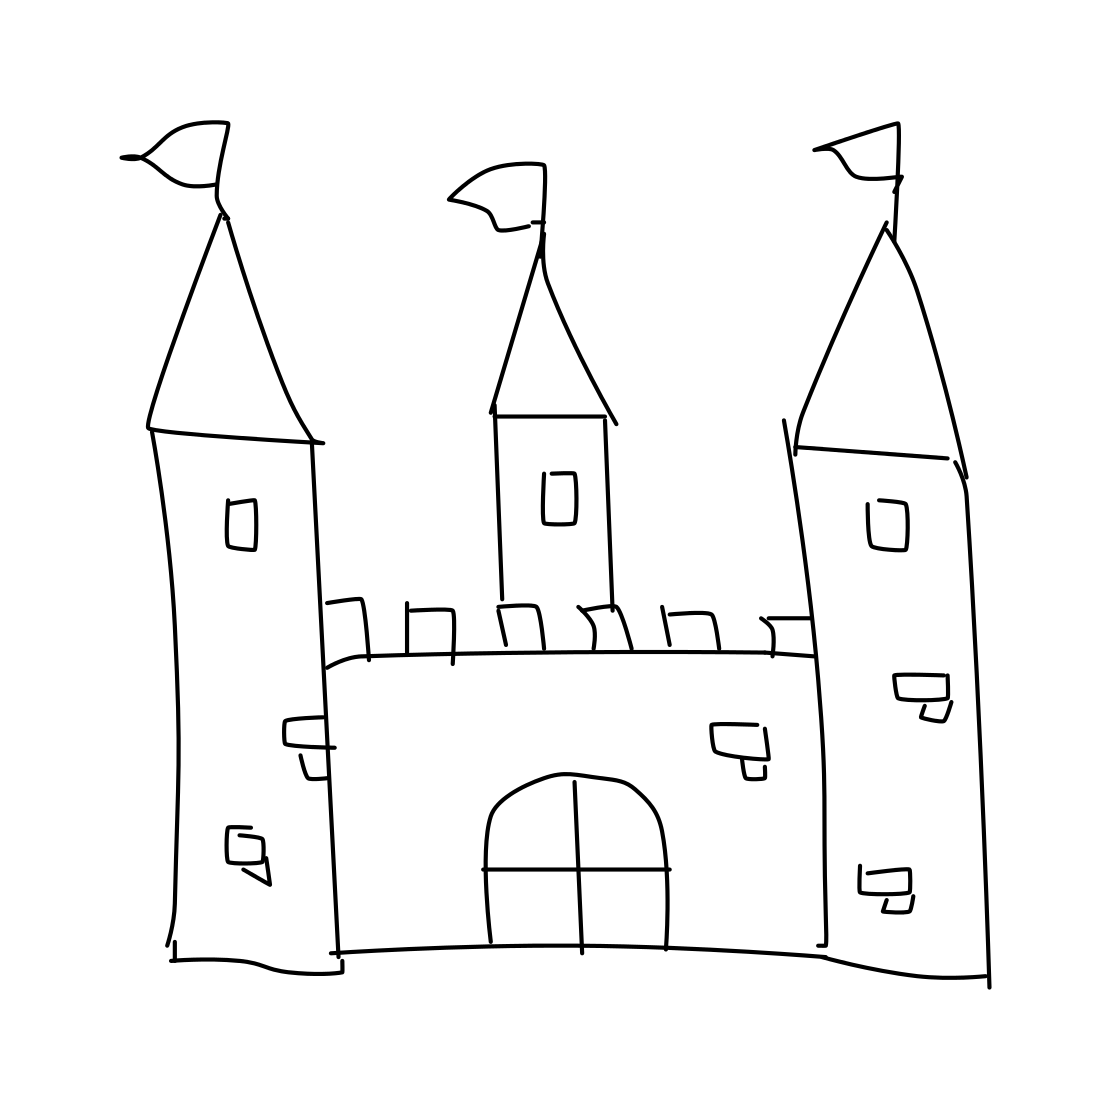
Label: castle